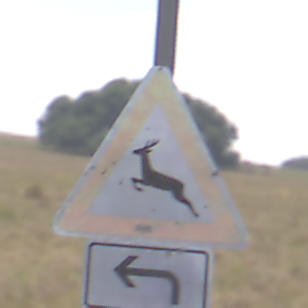
Verkehrszeichen: WildwechselRechts
Zusatzzeichen unten: RichtungsangabeDurchPfeile2
Umgebung: Outdoor, Nature
Tageszeit: Midday
Wetter: PartlyCloudy
Licht: Natural
Jahreszeit: NotSpecified
Kontrast: HighContrast